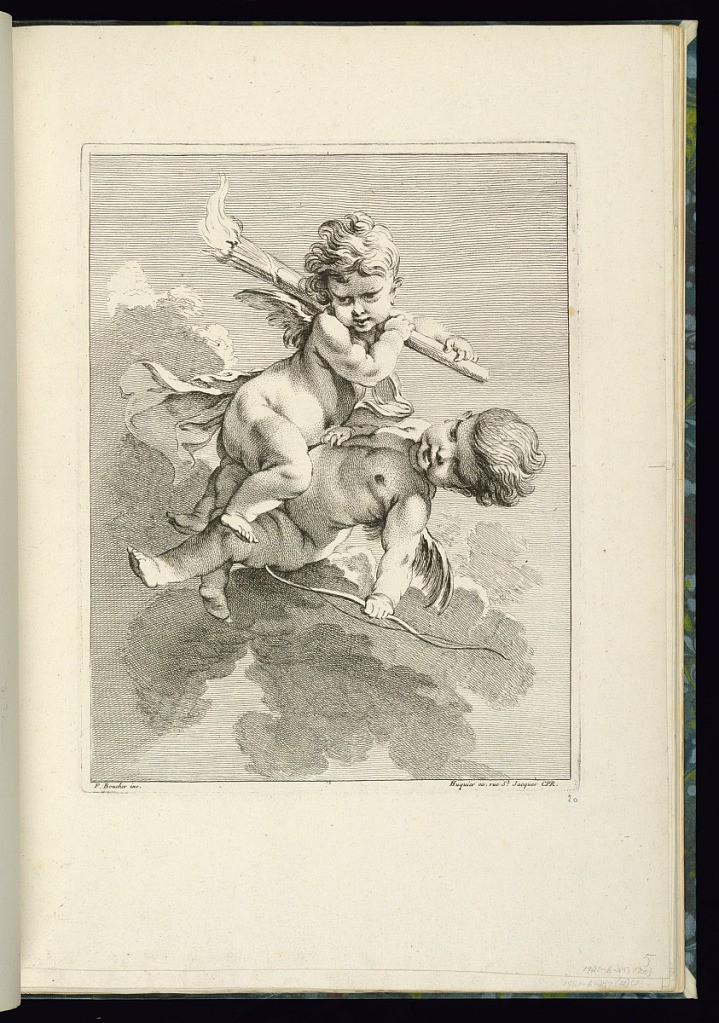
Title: Two Putti
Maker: François Boucher, French, 1703–1770
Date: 1738–49
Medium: Etching on laid paper
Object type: Print
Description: Two winged putti flying in the clouds, with a piece of fabric wrapped around them. The one above holds a flaming torch over his shoulders, the one below holds a bow in his left hand. The plate is signed.